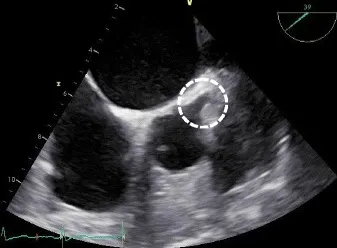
B; Preoperative transesophageal echocardiography. The left coronary ostium was intact; there was no significant stenosis (dotted circle).
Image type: radiology (ultrasound)